Question: While dumping heap of a win32 processes (Mostly in process which has high heap memory consumption like IE ) using I find multiple segments of a particular heap like ,
'''
Heap entries for Segment00 in Heap 004e0000
Heap entries for Segment01 in Heap 004e0000
Heap entries for Segment02 in Heap 004e0000
'''
My questions are
Why its necessory to divide single heap into multiple segments ?
Most of the times I find a large gap between two segments. For example in below image Segment00 actually ends @ 0x005e0000 (Where un-commited bytes started) and Segment01 getting started @ 0x05b60000.
Why this gap ?? Couldn't we use the same segment (Segment00)for further allocation ??

How can I find the number of segments present in particular heap and their addresses from process memory memory or more specifically heap offset (example heap_handle+0xsomeoffset ?
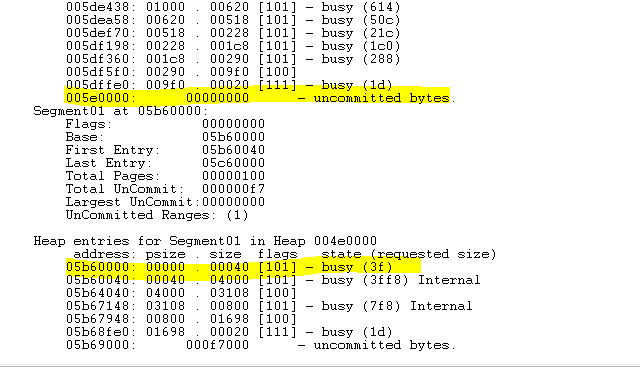
Answer: As an answer to Question 3, I think, I've found a "hacky" way to get the segment base address from memory.
'''
0:027> !heap
Index Address Name Debugging options enabled
1: <PHONE>
2: 004d0000
3: 028b0000
4: 02a40000
5: 02fa0000
6: 03b00000
7: 02ca0000
8: 03ac0000
9: 04d80000
10: 0a850000
'''
We take heap and list all Segments in it.
'''
0:027> !heap <PHONE>
Index Address Name Debugging options enabled
1: <PHONE>
Segment at <PHONE> to <PHONE> (<PHONE> bytes committed)
Segment at 053a0000 to 054a0000 (<PHONE> bytes committed)
Segment at 05d40000 to 05f40000 (<PHONE> bytes committed)
Segment at 063e0000 to 067e0000 (<PHONE> bytes committed)
Segment at 09ce0000 to 0a4e0000 (007fa000 bytes committed)
'''
'''
0:027> dt _HEAP <PHONE>
ntdll!_HEAP
+0x000 Entry : _HEAP_ENTRY
+0x008 SegmentSignature : 0xffeeffee
+0x00c SegmentFlags : 0
+0x010 SegmentListEntry : _LIST_ENTRY [ 0x53a0010 - 0x7900a8 ]
+0x018 Heap : 0x00790000 _HEAP
+0x01c BaseAddress : 0x00790000 Void
..
..
'''
We are interested in (Which is @ offset 0x010)
We dump 2 DWORD from address heap_base + 0x10
'''
0:027> dd <PHONE> + 0x10 L2
<PHONE> 053a<PHONE>a8
'''
Then we take the BLINK (which means the 2nd DWORD of above output, which is 0x007900a8) and dump 2 DWROD from there. And we keep doing it until we reach the same pointer from where we started, which is 0x007900a8
'''
0:027> dd 007900a8 L2
007900a8 <PHONE> 09ce0010
0:027> dd 09ce0010 L2
09ce0010 007900a8 063e0010
0:027> dd 063e0010 L2
063e0010 09ce0010 05d40010
0:027> dd 05d40010 L2
05d40010 063e0010 053a0010
0:027> dd 053a0010 L2
053a0010 05d<PHONE>
0:027> dd <PHONE> L2
<PHONE> 053a<PHONE>a8
'''
Since we reached the same point from where we started, we can stop here.
'''
0:027> dd 007900a8 L2
007900a8 <PHONE> 09ce0010
'''
Now take a look at the values we got above. If you subtract 16 from all (except 0x007900a8 and 0x007900a8)them you will get Segment Base addresses.
'''
0:027> ? 09ce0000 + 16
Evaluate expression: 164495382 = 09ce0016
'''
Which are
'''
<PHONE>
053a0000
05d40000
063e0000
09ce0000
'''